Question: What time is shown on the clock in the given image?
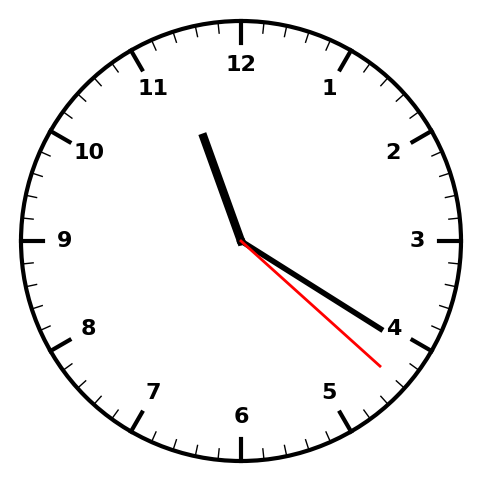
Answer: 11:20:22